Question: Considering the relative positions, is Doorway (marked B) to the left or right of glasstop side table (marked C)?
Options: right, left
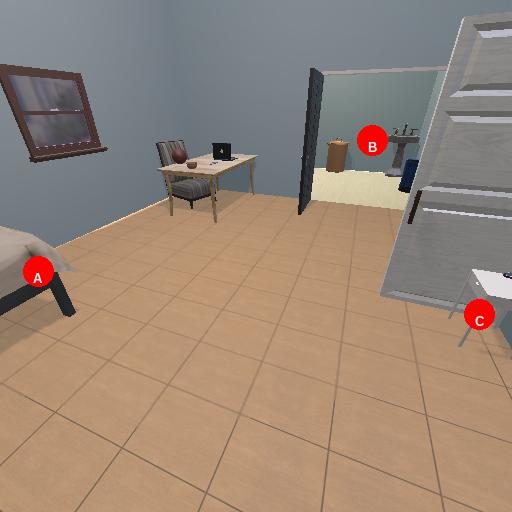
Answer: right